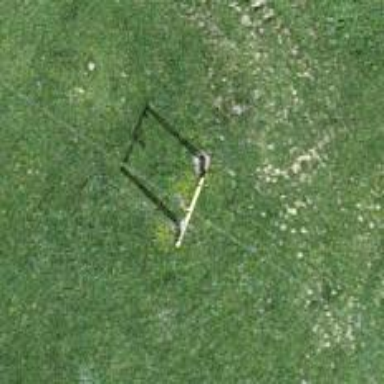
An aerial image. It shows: Pylon for aerialway.